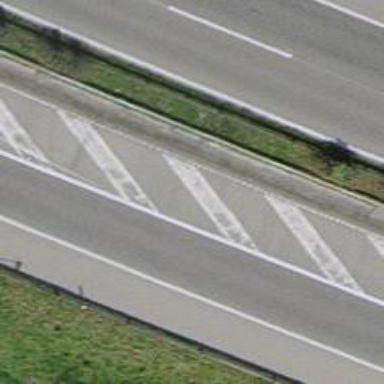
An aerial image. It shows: Asphalt motorway.